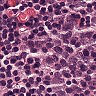
Metastatic tissue present: no